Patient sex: M
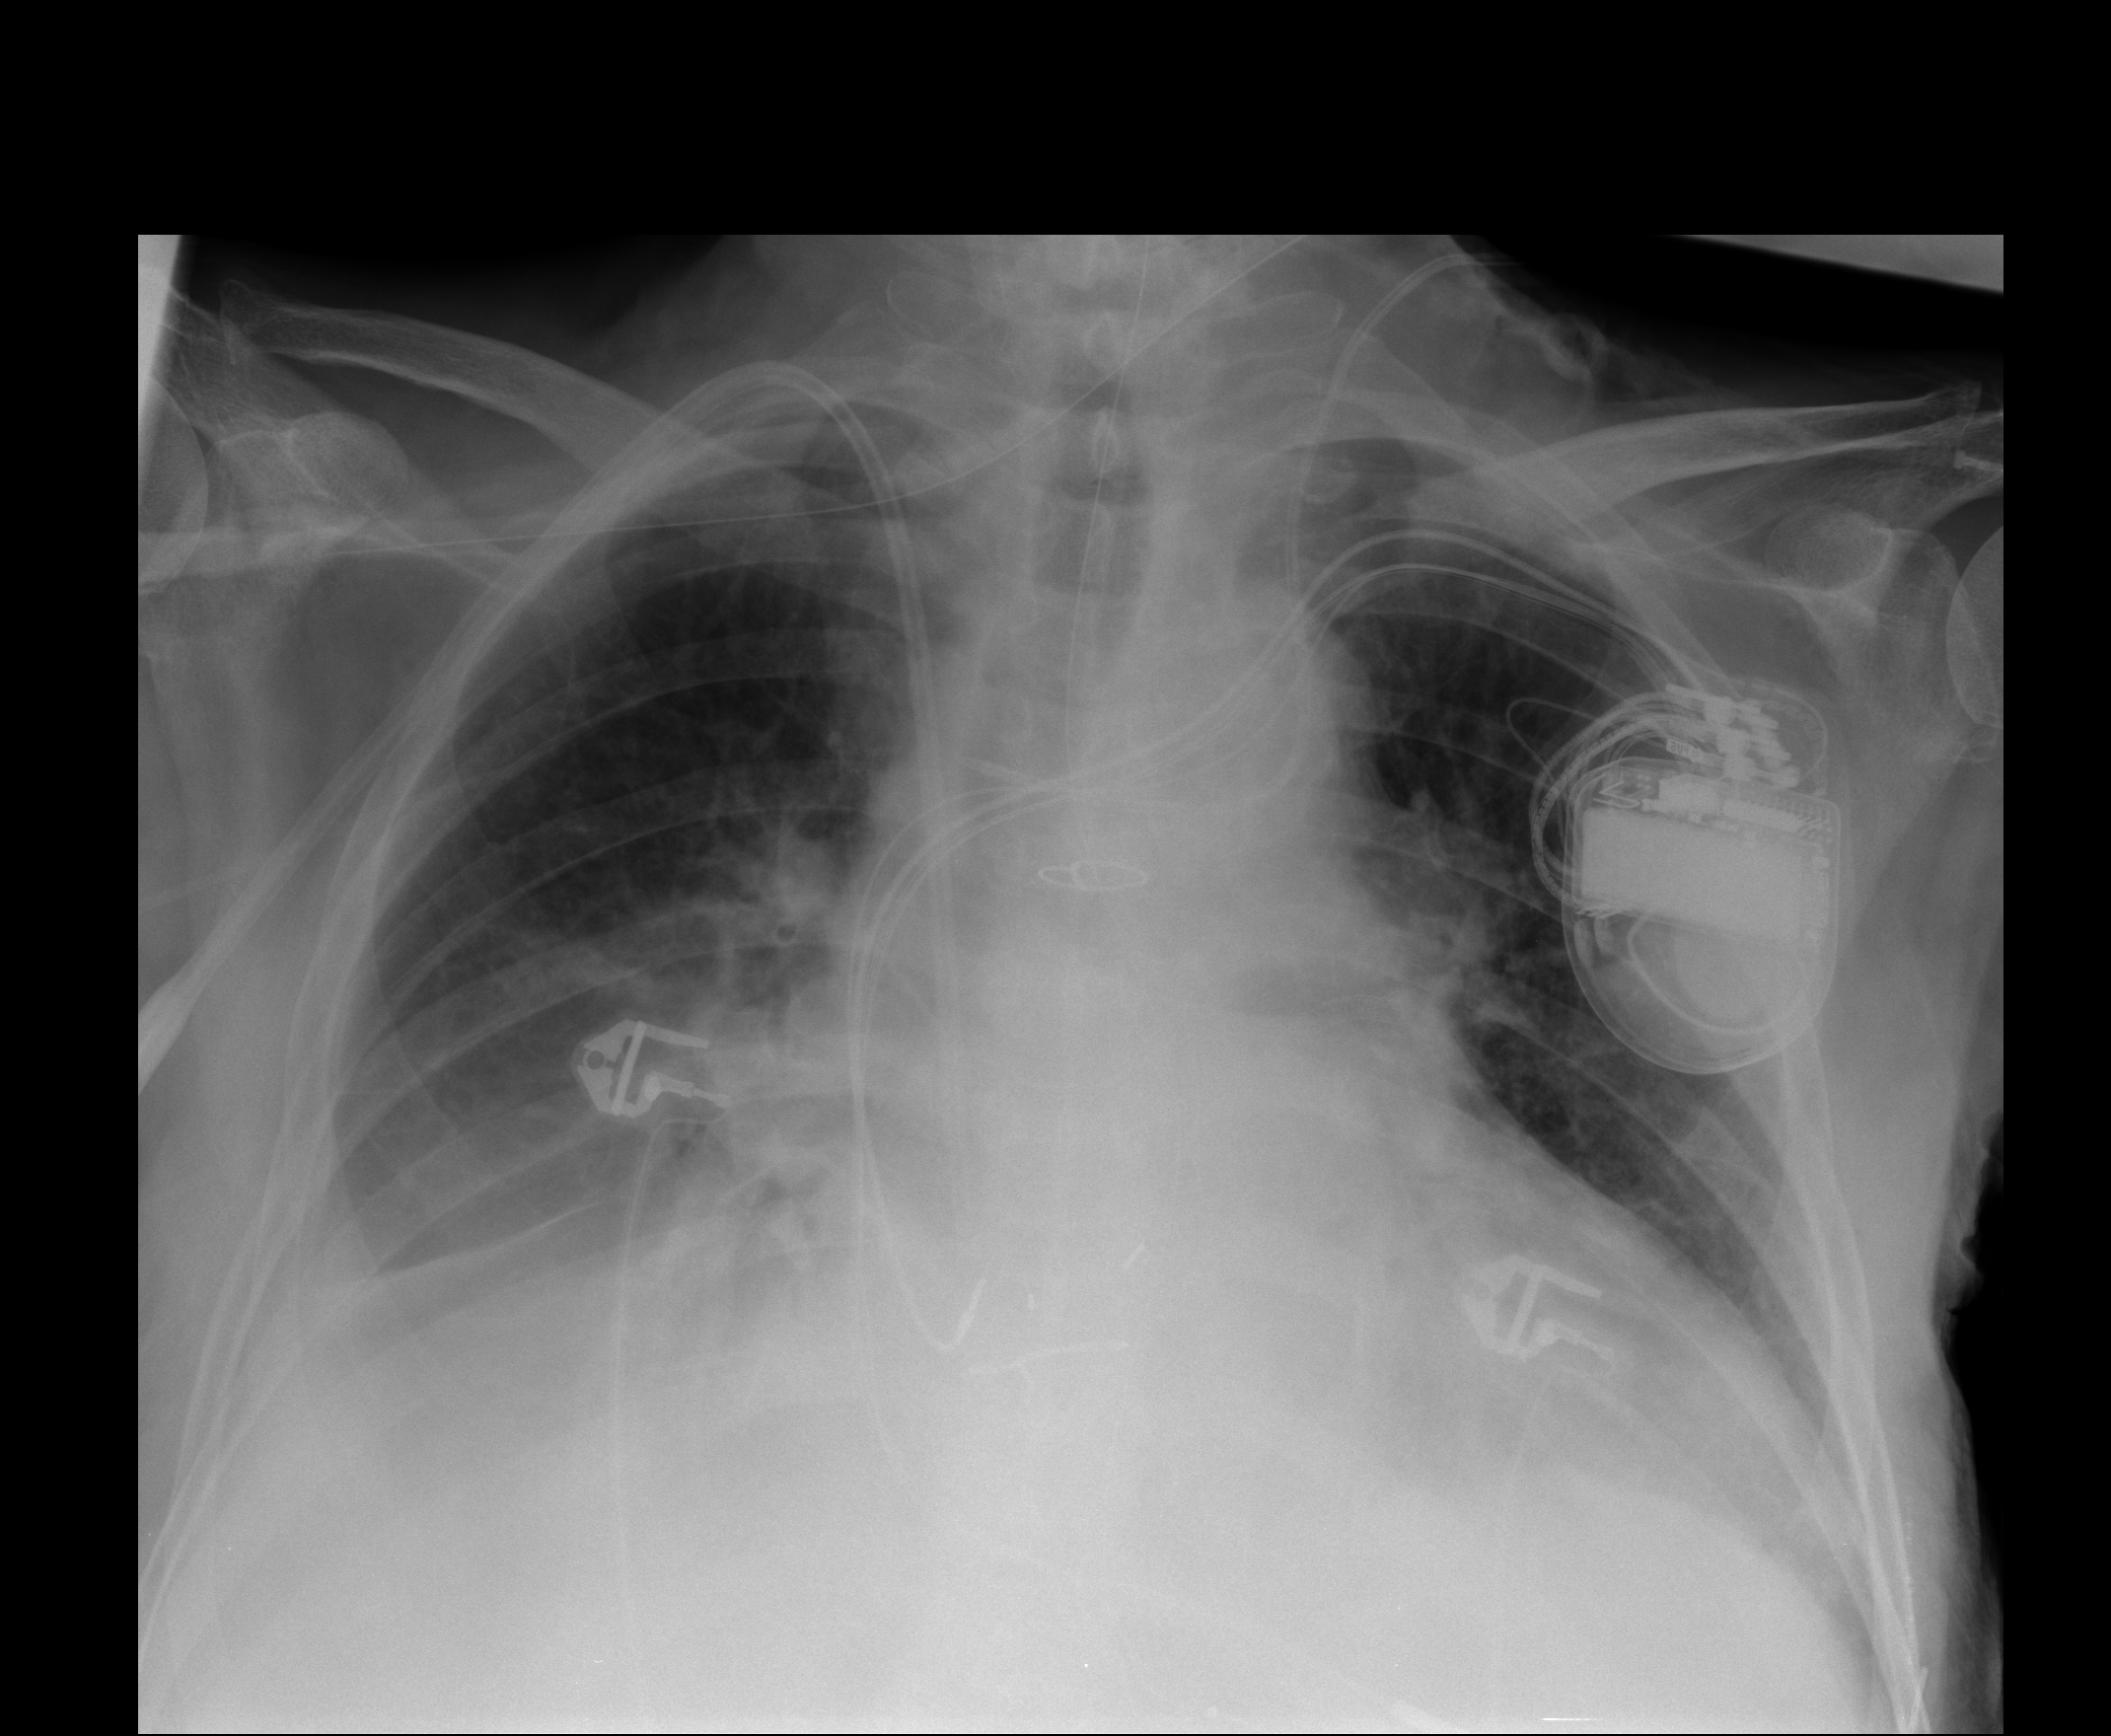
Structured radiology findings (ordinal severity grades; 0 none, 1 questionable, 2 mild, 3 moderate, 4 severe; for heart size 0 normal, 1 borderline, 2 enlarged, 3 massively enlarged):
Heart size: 2
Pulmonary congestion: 2
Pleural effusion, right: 2
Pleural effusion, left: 0
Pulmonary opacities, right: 1
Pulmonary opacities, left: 0
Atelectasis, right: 2
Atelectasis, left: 1